Question: Is it possible to use some "Previous-Next" Buttons instead of a slider as in the example Below when the controlled value is discrete ?
I found the Manipulator one quite ugly and would like some Setter type ones if it is possible.
'''
Manipulate[
Graphics[
{
Rectangle[{1, 1}, {3, 3}],
Circle[{where, 2}, 1]
},
PlotRange -> {{0, 11}, {0, 3}}, ImageSize -> {300, 60}
],
{where, 1, 10, 1, Slider}
]
'''

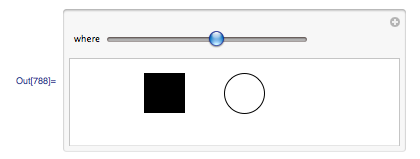
Answer: You can create your own controls using 'Button' like so:
'''
Manipulate[
Graphics[
{Rectangle[{1, 1}, {3, 3}],
Circle[{where, 2}, 1]},
PlotRange -> {{0, 11}, {0, 3}},
ImageSize -> {300, 60}
],
{{where, 1, ""},
Button["Prev", where = Max[1, where - 1], Appearance -> "Palette",
ImageSize -> {50, Automatic}] &},
{{where, 1, ""},
Button["Next", where = Min[10, where + 1], Appearance -> "Palette",
ImageSize -> {50, Automatic}] &},
ControlPlacement -> Left]
'''